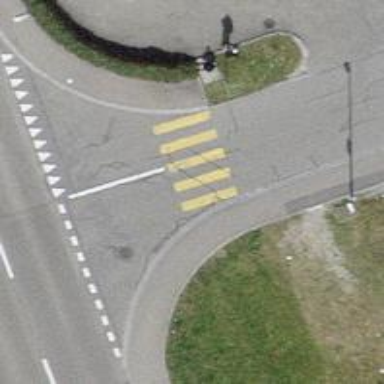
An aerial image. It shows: Uncontrolled zebra crossing on the road.